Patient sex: M
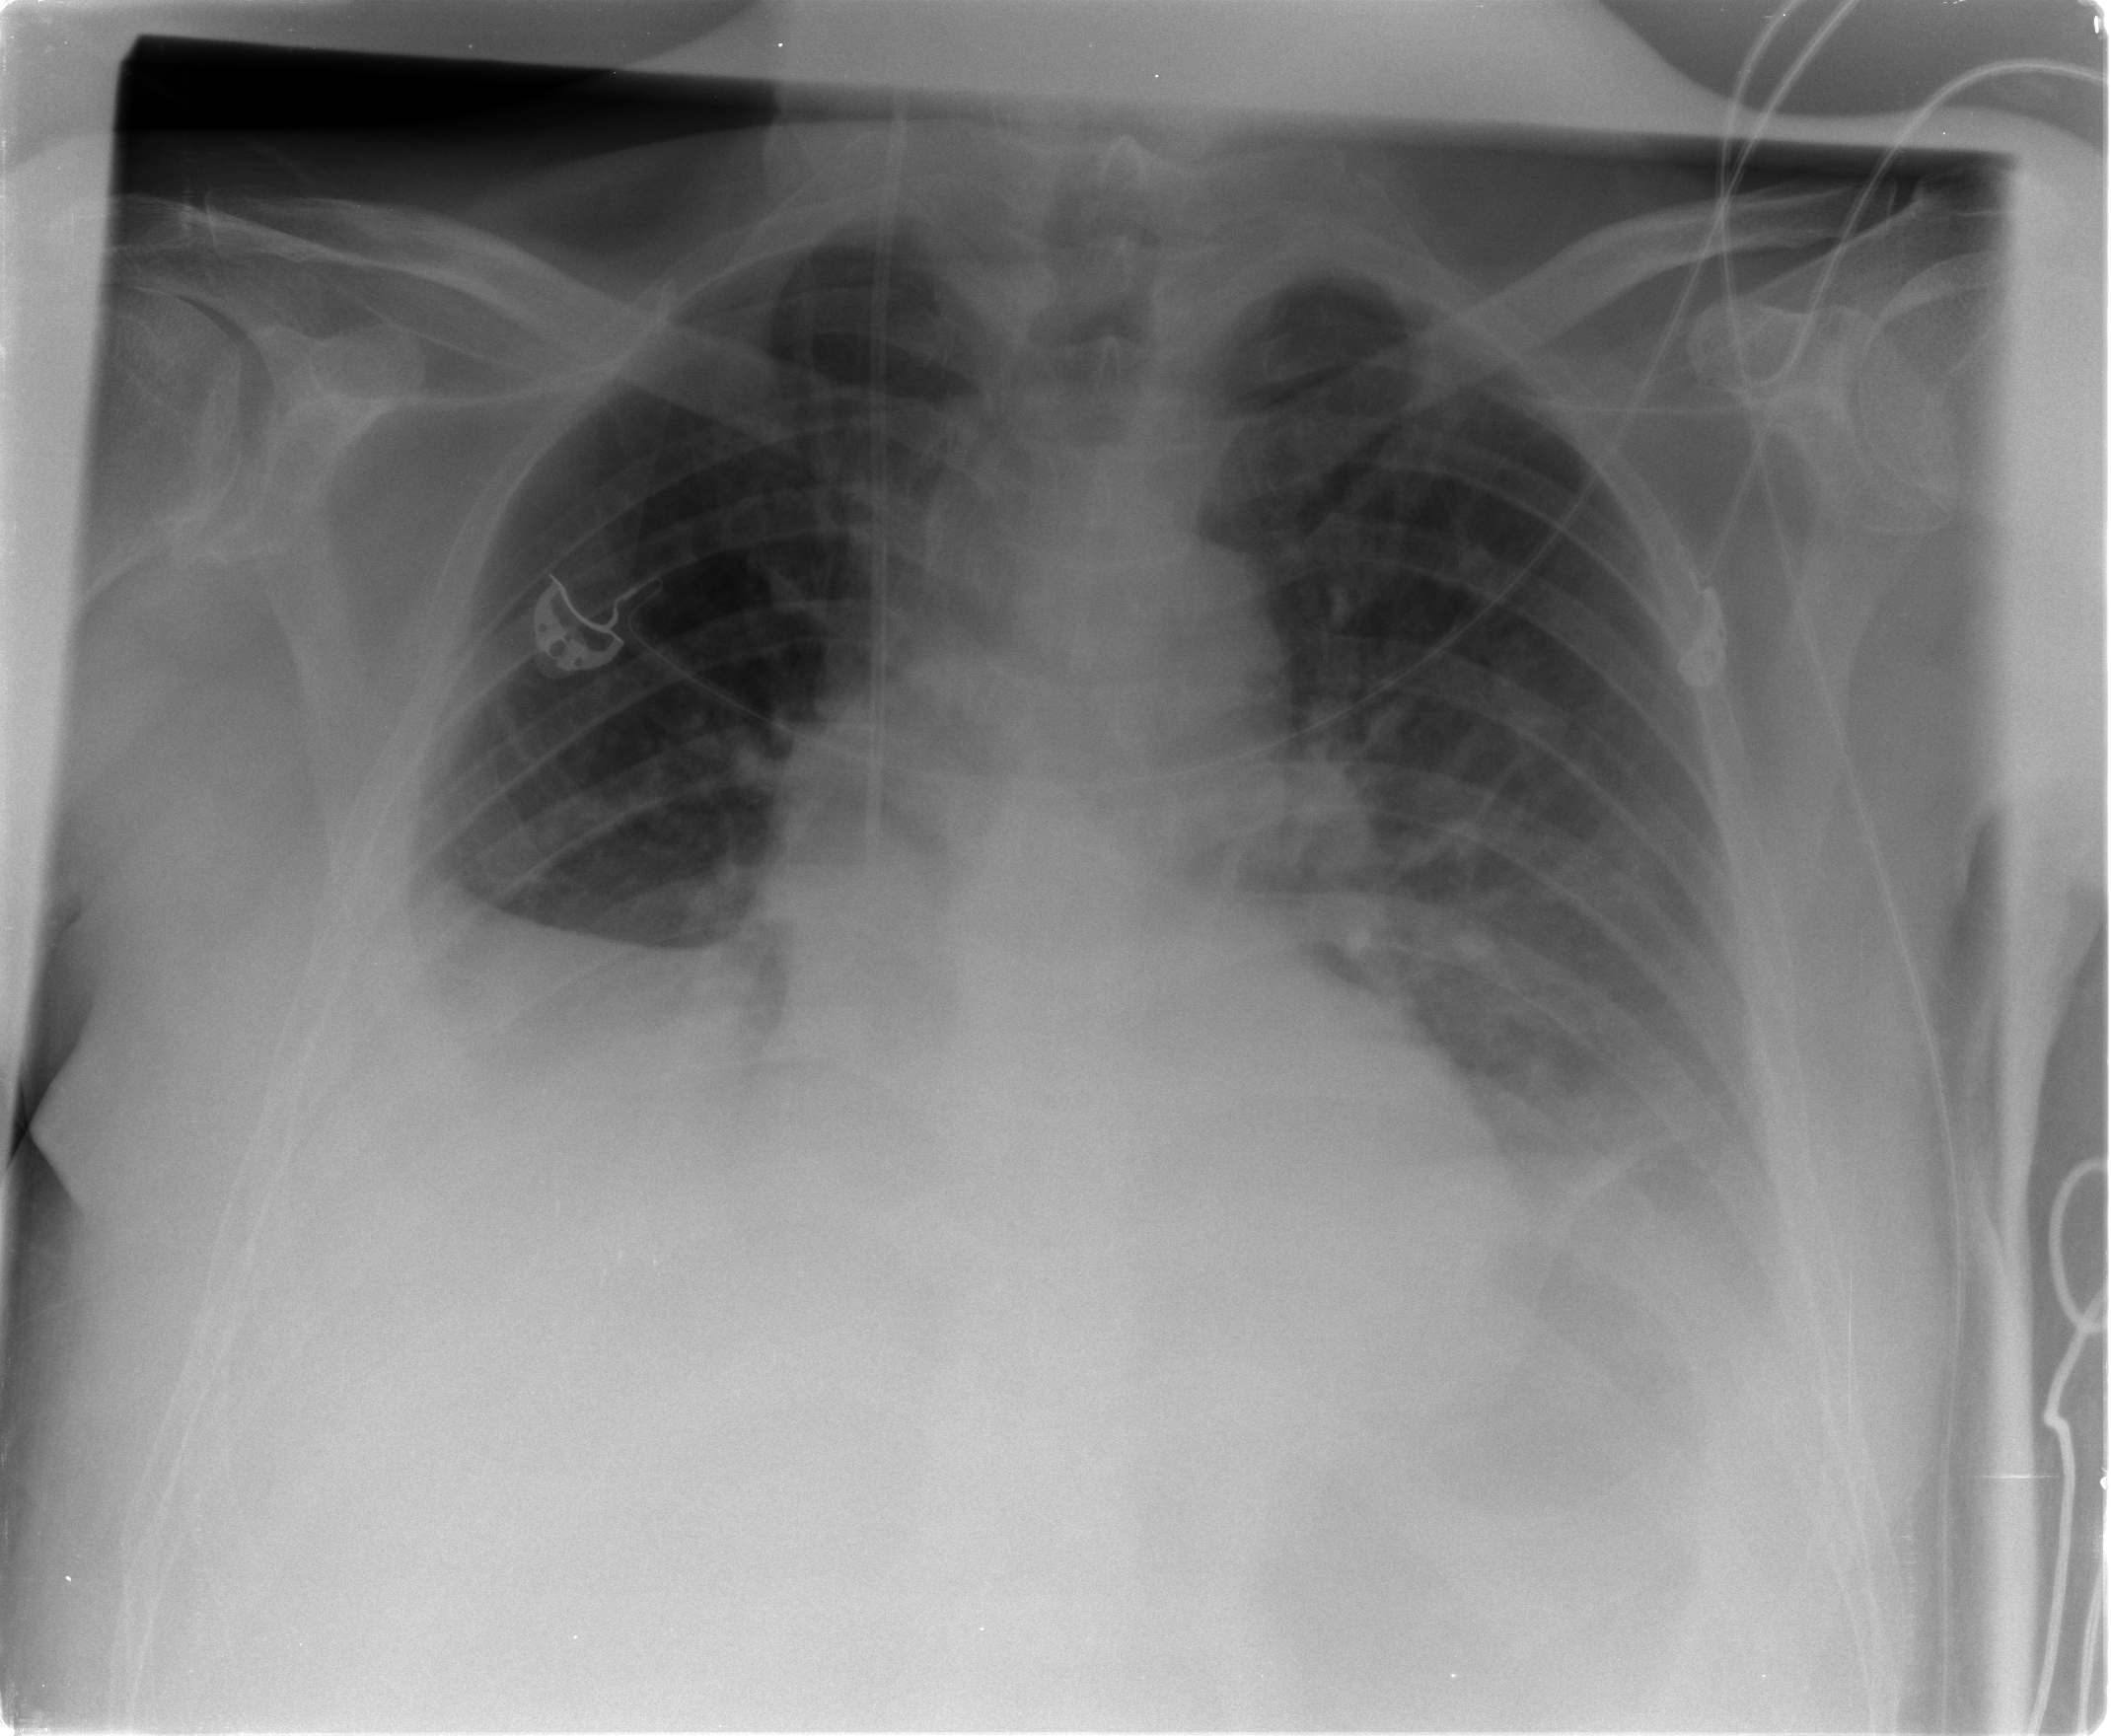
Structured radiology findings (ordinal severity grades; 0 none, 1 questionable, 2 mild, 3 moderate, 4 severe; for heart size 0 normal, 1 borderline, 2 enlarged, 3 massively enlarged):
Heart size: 1
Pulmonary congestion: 2
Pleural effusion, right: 2
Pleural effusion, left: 2
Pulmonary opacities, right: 0
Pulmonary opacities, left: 1
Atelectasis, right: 2
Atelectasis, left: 2